Question: This is essentially the layout I want:

The UITableView at the bottom should accomodate comments to a specific post, adding a row for each comment.
The UITableView at the bottom is wired to 'commentTable'; all other elements are wired accordingly as well.
When I build and run, no errors, but I only see one empty table cell below the post.
I know there's something missing in loading/passing data to my table, but I wonder if someone can give me a direction on how to make this work.
'''
#import <UIKit/UIKit.h>
@interface DetailViewController : UIViewController {
IBOutlet UIImageView *postThumbView;
IBOutlet UILabel *postTextLabel;
IBOutlet UIImageView *postAuthorPictureView;
IBOutlet UILabel *postAuthorNameLabel;
IBOutlet UILabel *postTimestampLabel;
IBOutlet UIScrollView *scroller;
IBOutlet UITableView *commentTable;
}
@property (strong, nonatomic) id detailItem;
@end
'''
'''
#import "DetailViewController.h"
@interface DetailViewController ()
- (void)configureView;
@end
@implementation DetailViewController;
- (void)viewDidLoad
{
[super viewDidLoad];
[self configureView];
}
- (void)configureView
{
if (self.detailItem) {
NSDictionary *post = self.detailItem;
NSString *postText = [post objectForKey:@"post_text"];
...
postTextLabel.text = postText;
...
}
}
- (NSInteger)tableView:(UITableView *)tableView numberOfRowsInSection:(NSInteger)section
{
NSDictionary *post = self.detailItem;
NSDictionary *commentThread = [post objectForKey:@"comment"];
return commentThread.count;
}
- (UITableViewCell *)tableView:(UITableView *)tableView cellForRowAtIndexPath:(NSIndexPath *)indexPath
{
static NSString *CellIdentifier = @"commentCell";
UITableViewCell *cell = [tableView dequeueReusableCellWithIdentifier:CellIdentifier];
if (cell == nil) {
cell = [[UITableViewCell alloc] initWithStyle:UITableViewCellStyleDefault reuseIdentifier:CellIdentifier];
}
NSDictionary *post = self.detailItem;
NSDictionary *commentThread = [post objectForKey:@"comment"];
NSString *commentText = [commentThread objectForKey:@"comment_text"];
NSString *commentAuthorName = [commentThread objectForKey:@"comment_author_name"];
cell.textLabel.text = commentText;
cell.detailTextLabel.text = [NSString stringWithFormat:@"by %@", commentAuthorName];
return cell;
}
@end
'''
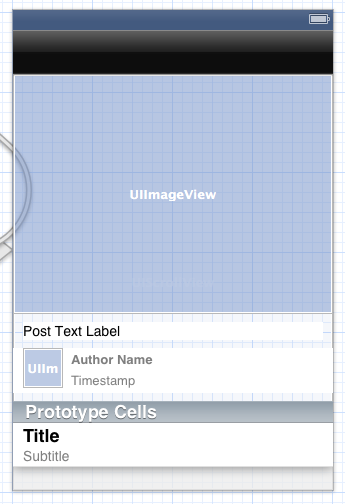
Answer: You need to declare your view controller as the delegate and data source for the table view
change this line in your '.h' file
'@interface DetailViewController : UIViewController <UITableViewDelegate, UITableViewDataSource>'
Then in your 'viewDidLoad'
'''
commentTable.dataSource = self;
commentTableView.delegate = self;
[commentTableView reloadData];
[self configureView];
'''
You can also look in the story board, and connect the outlets n the same way you connected 'commentTable' to your 'UITableView', but by dragging in the opposite direction and selecting data source and delegate